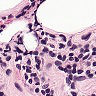
Metastatic tissue present: no